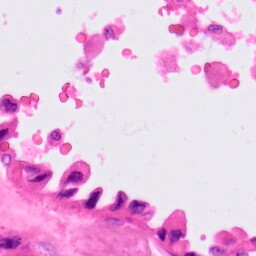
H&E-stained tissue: Lung